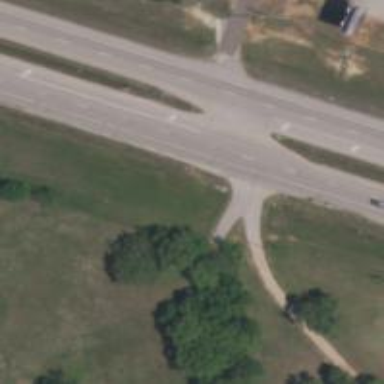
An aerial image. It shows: Trunk link highway.